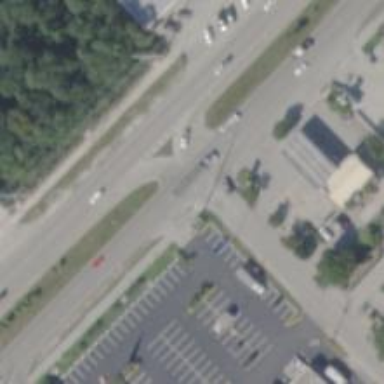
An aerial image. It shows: Trunk link highway.